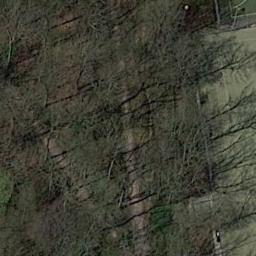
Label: forest